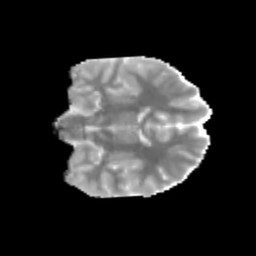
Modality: MD
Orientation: coronal
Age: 13
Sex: male
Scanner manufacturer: siemens
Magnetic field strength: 3 T
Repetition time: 3.8 s
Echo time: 0.07 s